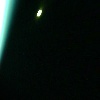
Label: space